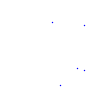
Particle: proton